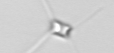
Label: Chaetoceros_tenuissimus